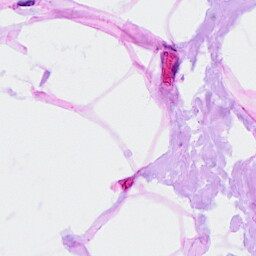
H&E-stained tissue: Breast